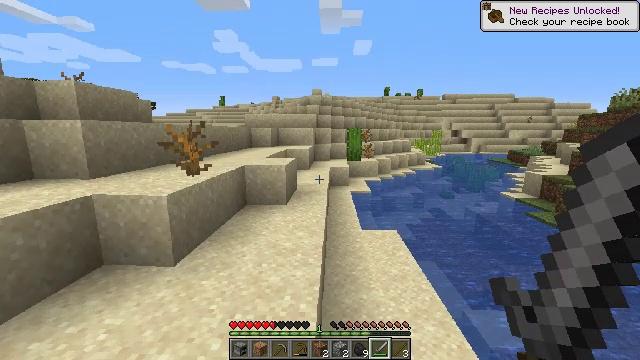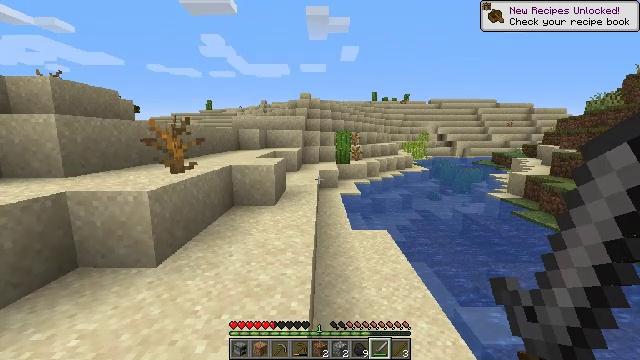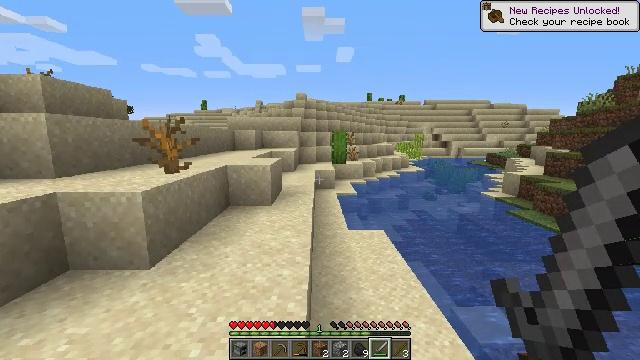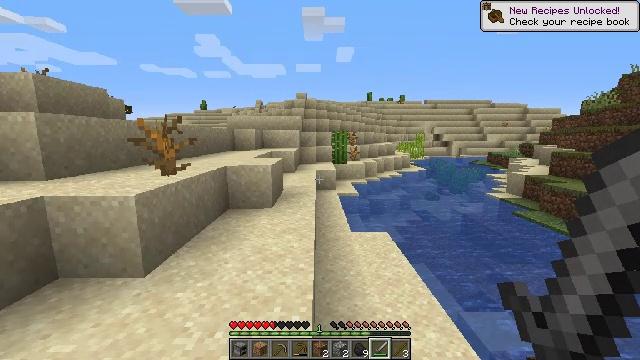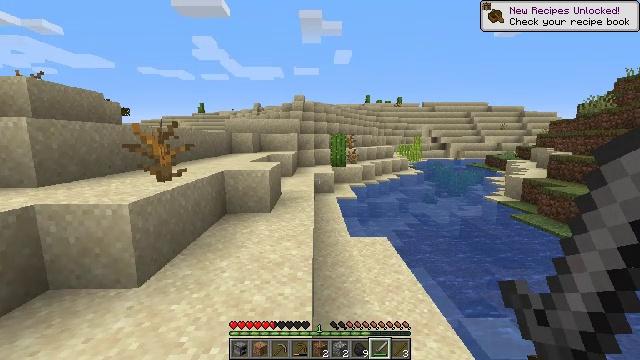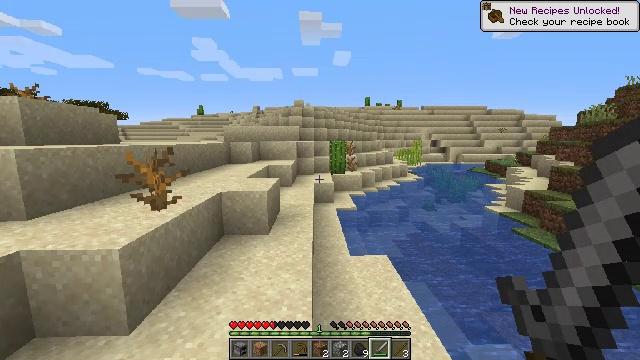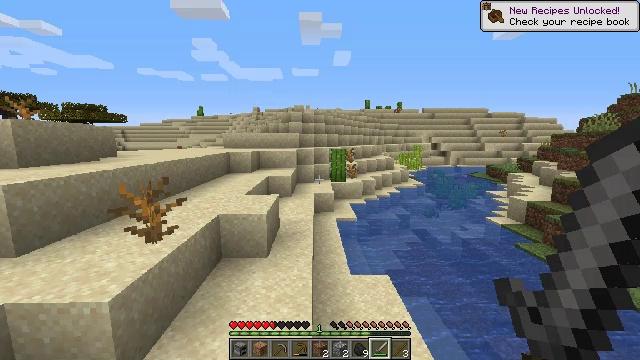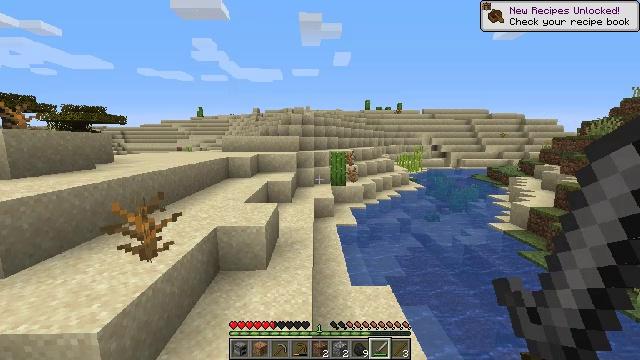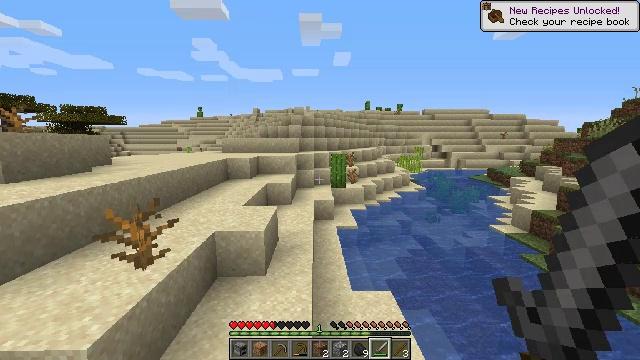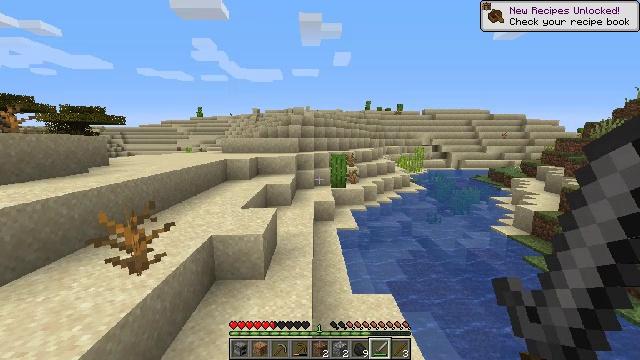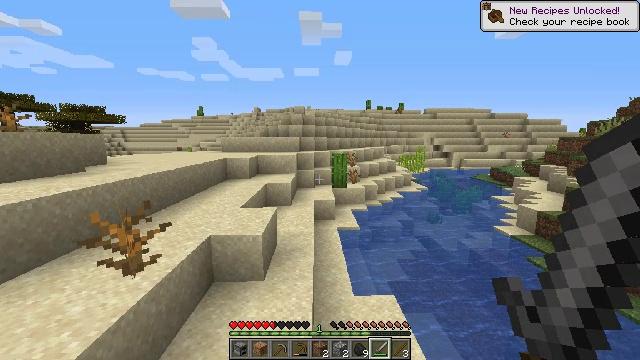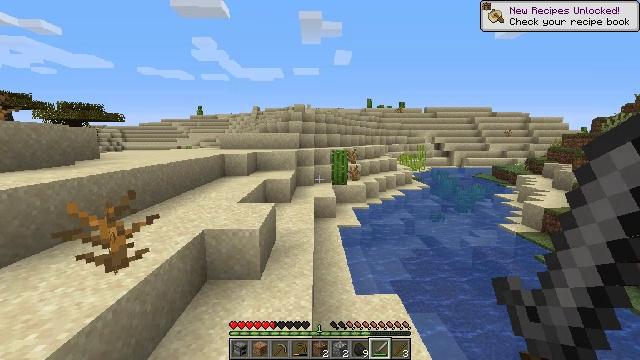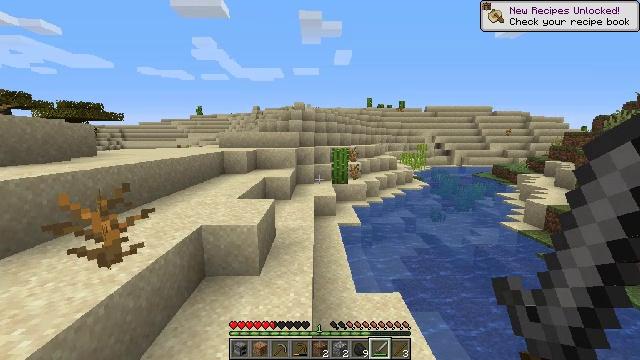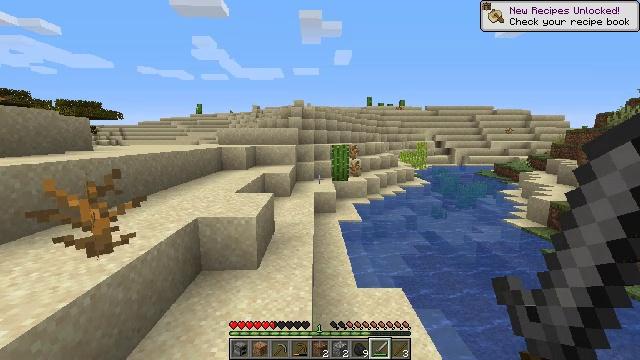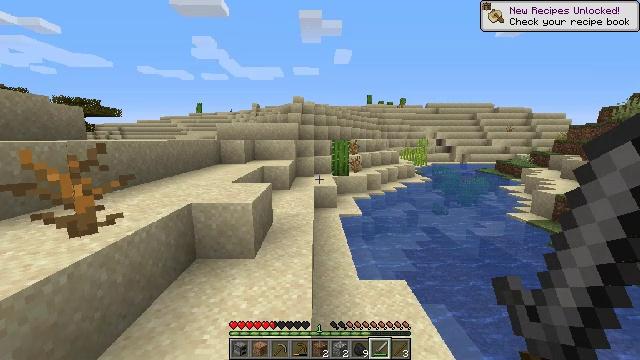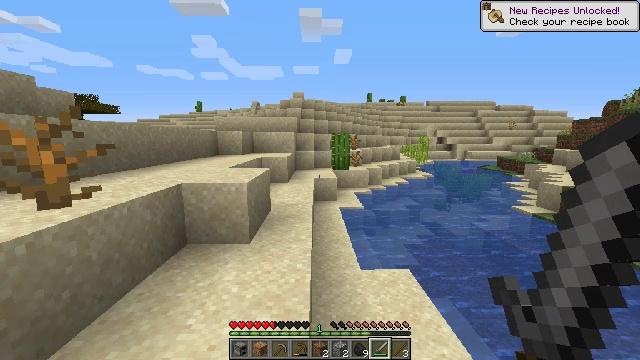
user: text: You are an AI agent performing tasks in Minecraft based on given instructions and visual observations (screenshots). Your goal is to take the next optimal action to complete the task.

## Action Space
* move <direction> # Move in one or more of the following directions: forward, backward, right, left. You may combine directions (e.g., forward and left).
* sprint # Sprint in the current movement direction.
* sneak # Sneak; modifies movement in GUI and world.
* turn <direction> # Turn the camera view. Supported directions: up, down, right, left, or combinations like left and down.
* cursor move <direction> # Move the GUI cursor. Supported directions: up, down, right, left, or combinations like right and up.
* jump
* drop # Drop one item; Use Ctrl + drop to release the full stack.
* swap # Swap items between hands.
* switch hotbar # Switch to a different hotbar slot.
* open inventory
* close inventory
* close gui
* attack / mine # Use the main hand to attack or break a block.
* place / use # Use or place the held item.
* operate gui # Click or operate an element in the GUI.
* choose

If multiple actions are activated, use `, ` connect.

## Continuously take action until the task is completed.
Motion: motion action
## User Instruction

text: Harvest the dead bush.
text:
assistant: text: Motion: move forward and move left, turn right and up, jump
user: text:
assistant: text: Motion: move forward and move left, jump
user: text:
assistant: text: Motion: move forward and move left, jump
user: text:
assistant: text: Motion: move forward and move left, jump
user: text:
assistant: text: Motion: move forward and move left, jump
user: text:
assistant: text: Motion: move forward and move left, jump
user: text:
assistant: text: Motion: move forward and move left, jump
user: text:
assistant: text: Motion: move forward and move left, jump
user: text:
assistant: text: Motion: move forward and move left, jump
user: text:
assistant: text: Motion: move forward and move left, jump
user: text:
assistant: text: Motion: move forward and move left, jump
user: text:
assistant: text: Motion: move forward and move left, jump
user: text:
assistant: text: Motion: move forward and move left, jump
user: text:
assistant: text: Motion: move forward and move left, jump
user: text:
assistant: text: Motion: move forward and move left, jump
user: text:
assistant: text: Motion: move forward and move left, jump
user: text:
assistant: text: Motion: move forward and move left, jump
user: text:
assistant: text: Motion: move forward and move left, jump
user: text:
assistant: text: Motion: move forward and move left, jump
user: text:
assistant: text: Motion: move forward and move left, jump
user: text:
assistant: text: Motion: move forward and move left, jump
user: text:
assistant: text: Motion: move forward and move left, jump
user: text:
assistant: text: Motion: move forward and move left, jump
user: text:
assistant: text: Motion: move forward and move left, jump
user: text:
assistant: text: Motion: move forward and move left, jump
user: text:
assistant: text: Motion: move forward and move left, jump
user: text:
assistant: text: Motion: move forward and move left, jump
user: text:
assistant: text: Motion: move forward and move left, jump
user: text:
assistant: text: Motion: move forward and move left, jump
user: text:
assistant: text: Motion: move forward and move left, jump